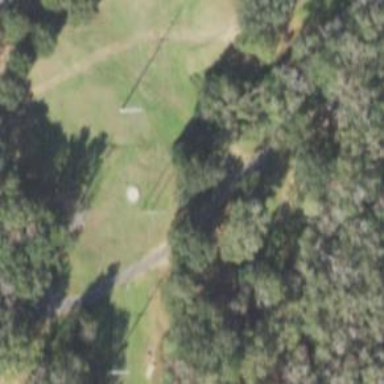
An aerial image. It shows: Disc golf tee.